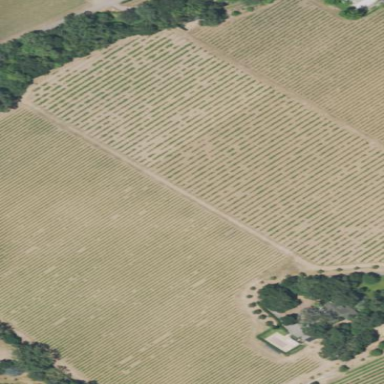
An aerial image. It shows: Vineyard where grapes are grown.